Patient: sex M, age 73
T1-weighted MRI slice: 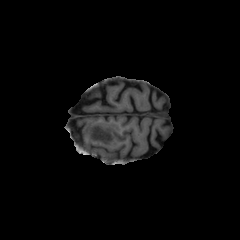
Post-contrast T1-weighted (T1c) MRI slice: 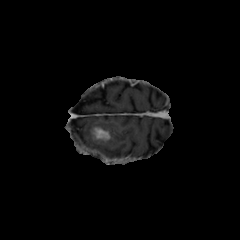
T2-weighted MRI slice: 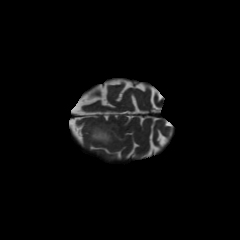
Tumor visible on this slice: yes
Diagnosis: Glioblastoma, IDH-wildtype
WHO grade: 4